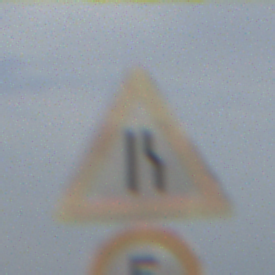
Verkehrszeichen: EinseitigVerengteFahrbahnRechts
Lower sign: Geschwindigkeit5
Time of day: MorningAfternoon
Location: Outdoor (Suburban)
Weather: PartlyCloudy
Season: NotSpecified
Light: Natural